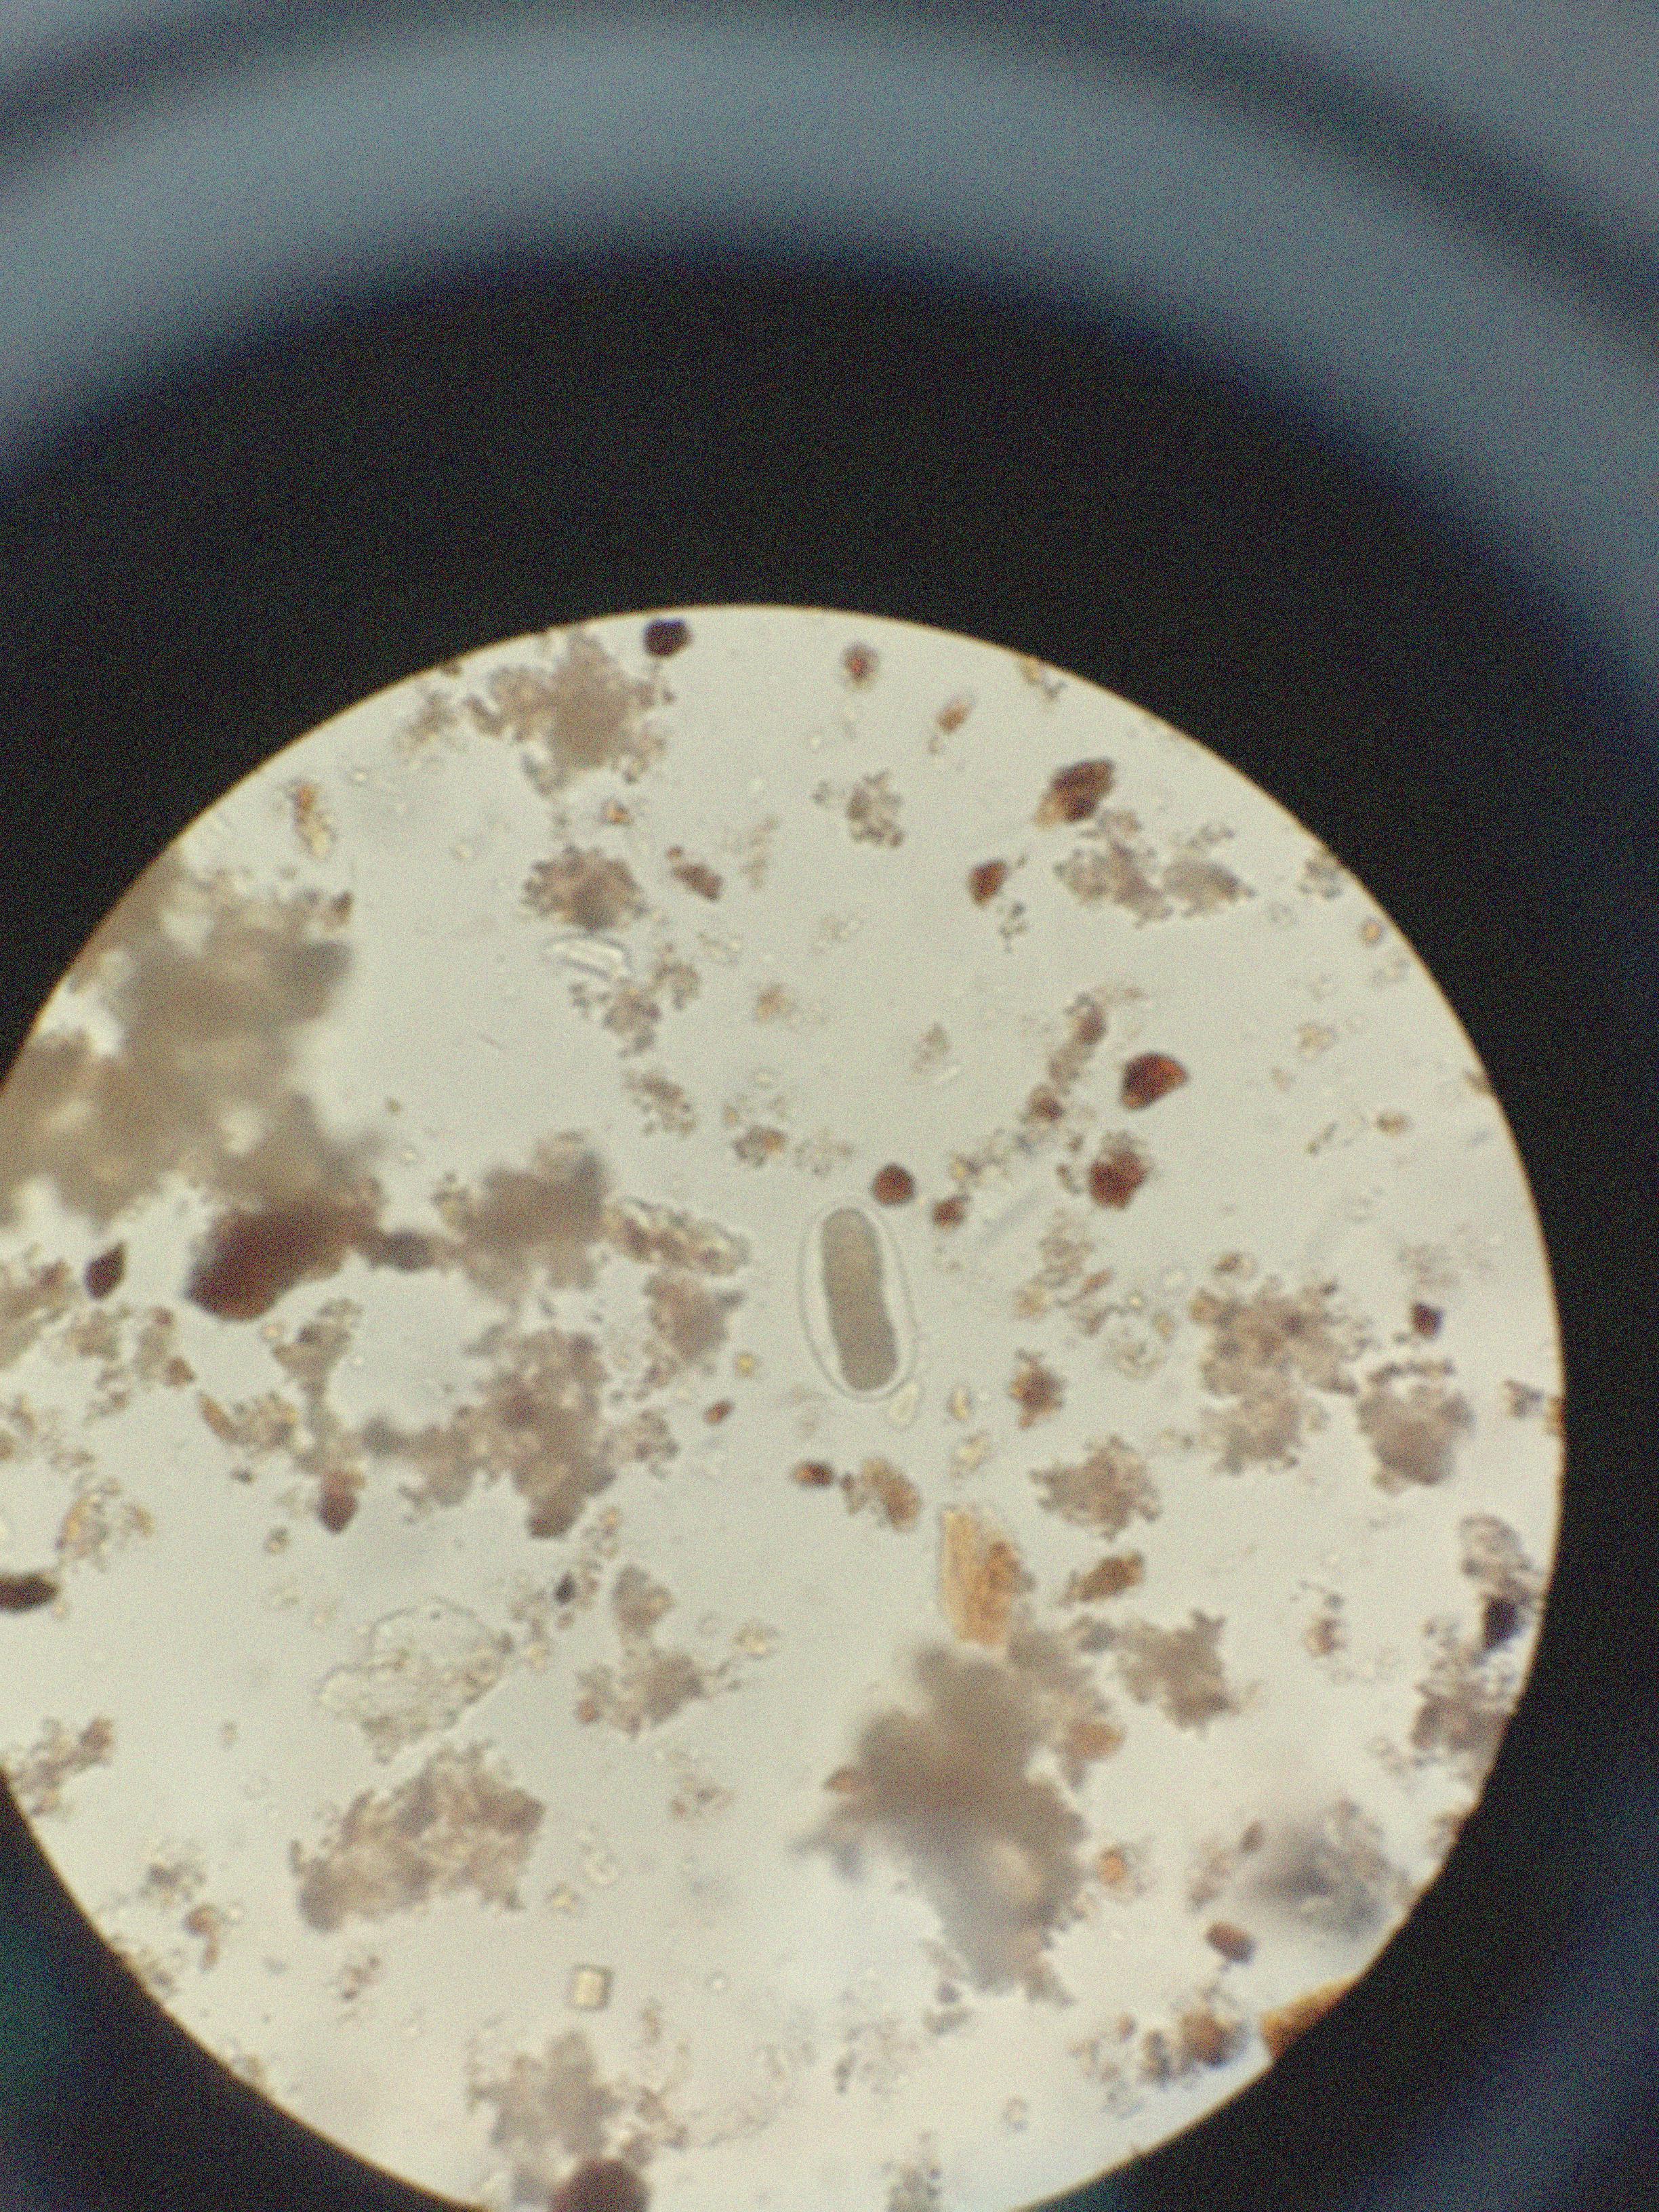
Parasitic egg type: Hookworm egg